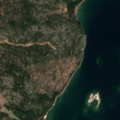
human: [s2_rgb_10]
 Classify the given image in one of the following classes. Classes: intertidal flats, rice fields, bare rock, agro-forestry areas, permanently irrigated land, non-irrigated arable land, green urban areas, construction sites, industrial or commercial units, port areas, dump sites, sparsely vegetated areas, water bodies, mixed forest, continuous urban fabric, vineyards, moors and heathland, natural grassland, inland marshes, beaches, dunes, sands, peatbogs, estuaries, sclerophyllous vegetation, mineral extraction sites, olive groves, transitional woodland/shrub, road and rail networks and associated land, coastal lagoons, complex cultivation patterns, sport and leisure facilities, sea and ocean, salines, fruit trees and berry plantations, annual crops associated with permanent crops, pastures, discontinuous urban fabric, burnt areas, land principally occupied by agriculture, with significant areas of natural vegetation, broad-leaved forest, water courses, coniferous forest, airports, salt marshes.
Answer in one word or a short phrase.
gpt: mixed forest, bare rock, sea and ocean